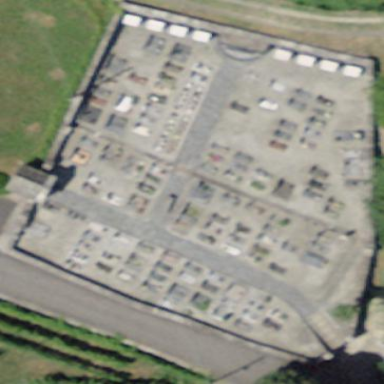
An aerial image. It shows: Cemetery.